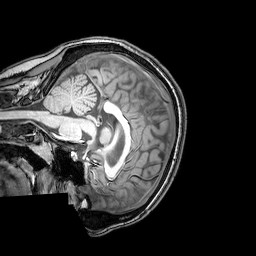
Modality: T1w
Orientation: sagittal
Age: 22
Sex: female
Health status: healthy
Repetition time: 0.081 s
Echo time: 0.037 s